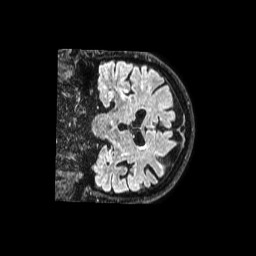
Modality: FLAIR
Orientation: coronal
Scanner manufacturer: philips
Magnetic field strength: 1.5 T
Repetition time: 4.8 s
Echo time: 0.3317 s